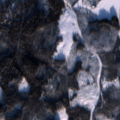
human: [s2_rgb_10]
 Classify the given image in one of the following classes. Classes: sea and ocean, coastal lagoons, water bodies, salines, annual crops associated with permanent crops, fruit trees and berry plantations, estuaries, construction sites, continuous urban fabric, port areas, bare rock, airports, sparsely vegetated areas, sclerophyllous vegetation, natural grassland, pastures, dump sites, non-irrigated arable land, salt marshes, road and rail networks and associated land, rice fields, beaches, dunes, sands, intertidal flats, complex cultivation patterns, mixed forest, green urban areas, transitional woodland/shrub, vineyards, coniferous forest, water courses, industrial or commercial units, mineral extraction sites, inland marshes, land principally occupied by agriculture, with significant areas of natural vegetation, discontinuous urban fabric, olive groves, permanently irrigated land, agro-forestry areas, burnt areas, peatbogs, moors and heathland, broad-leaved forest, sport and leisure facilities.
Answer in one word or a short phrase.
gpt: non-irrigated arable land, mixed forest, transitional woodland/shrub